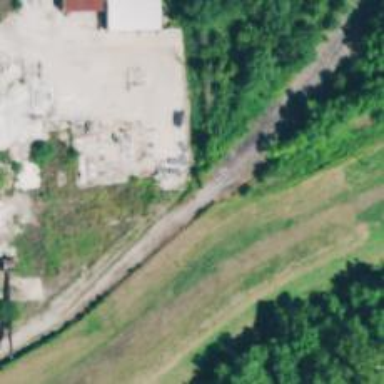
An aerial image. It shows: Unused railway yard.